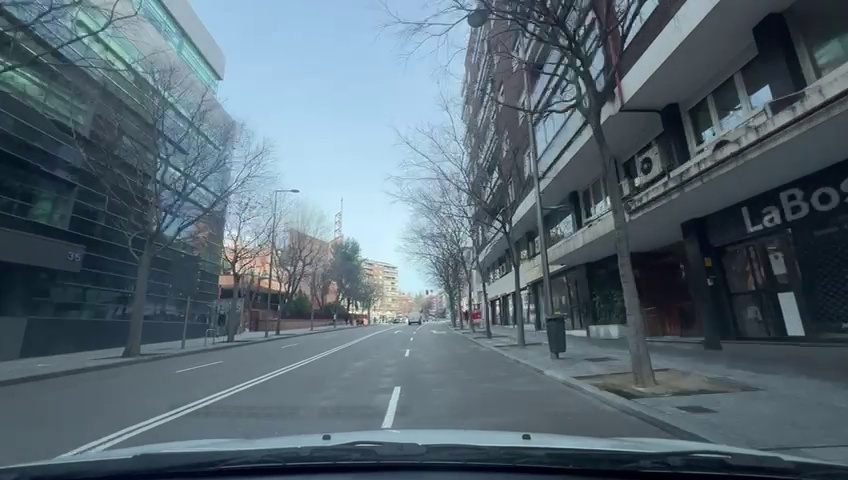
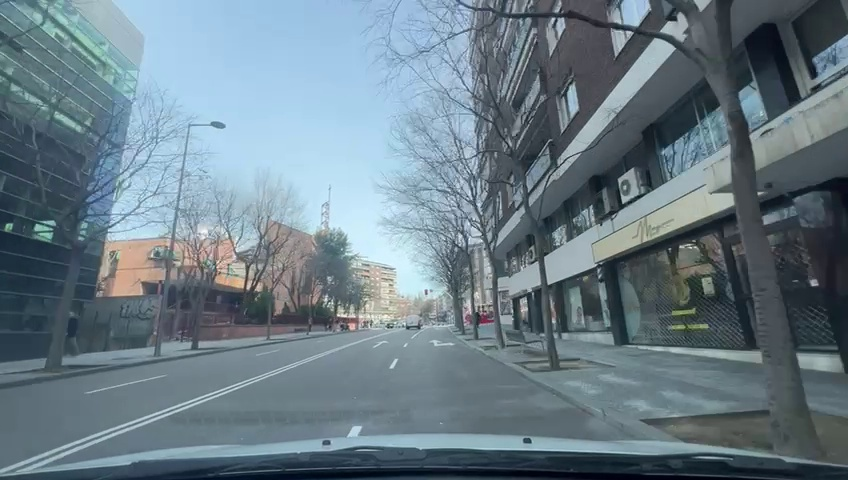
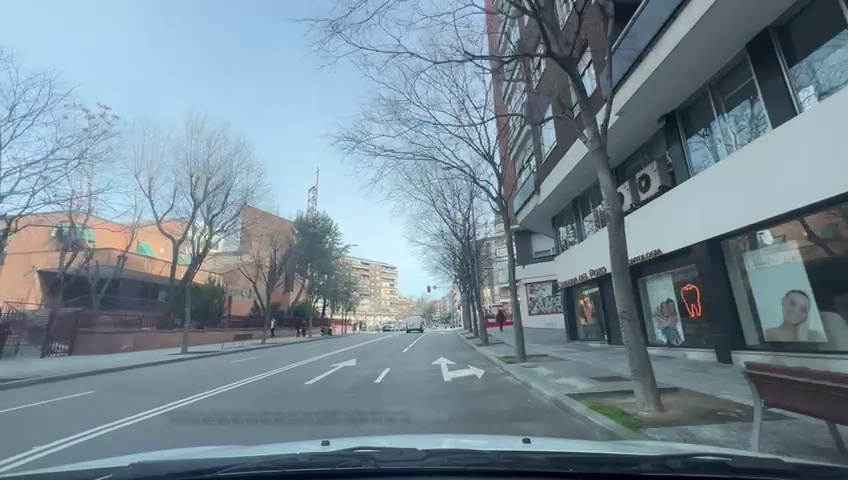
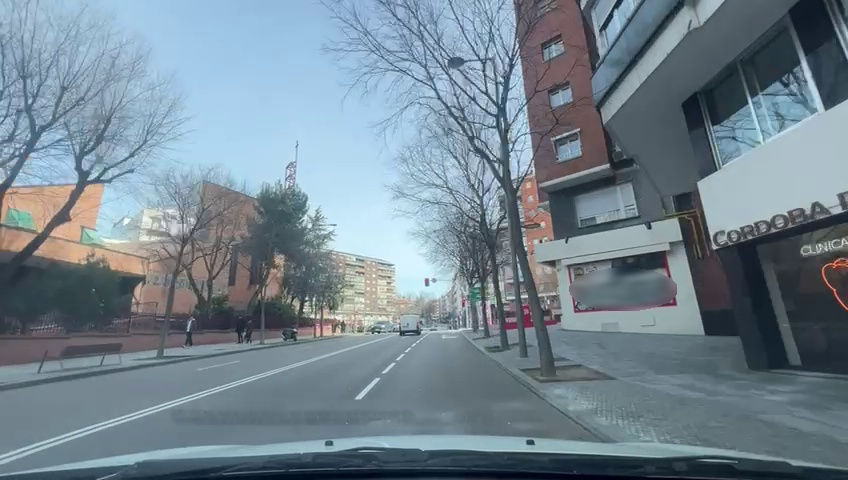
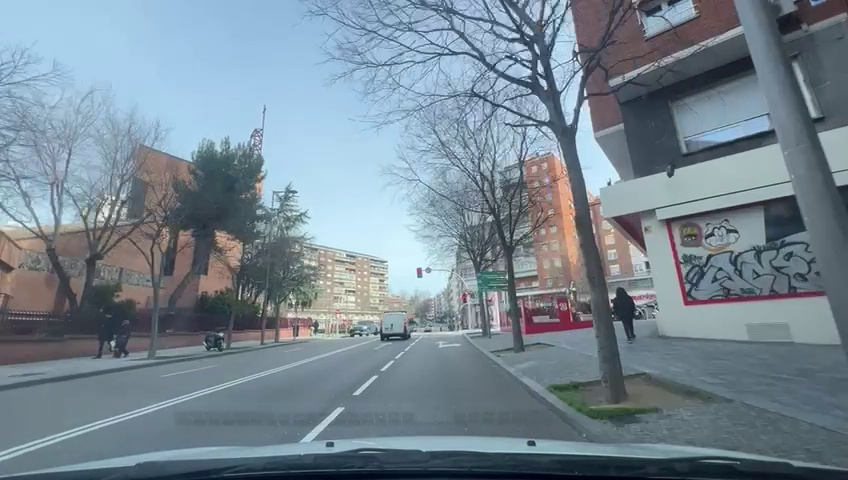
Situation: Traffic light
Question: Do you observe any red traffic light regulating the ego lane?
Answer: Yes
Reasoning: A red traffic signal is visible in the distance as the Ego vehicle approaches. The signaling system consists of one light positioned on the right-hand side and another mounted on an overhead cantilever structure spanning the two lanes of travel.

Situation: Traffic light
Question: What is the color of the traffic light regulating the ego lane?
Answer: Red
Reasoning: A red traffic signal is visible in the distance as the Ego vehicle approaches. The signaling system consists of one light positioned on the right-hand side and another mounted on an overhead cantilever structure spanning the two lanes of travel.

Situation: Traffic light
Question: Is the ego vehicle positioned in a dedicated right-turn lane before the traffic light?
Answer: No
Reasoning: The Ego vehicle is traveling along a two-way street consisting of two ascending and two descending lanes. It is positioned in the right-hand lane adjacent to the sidewalk. At the intersection, this lane permits both proceeding straight and turning right; it is not a dedicated turn lane and does not possess a specialized traffic signal.

Situation: Traffic light
Question: Is the ego vehicle positioned in a dedicated left-turn lane before the traffic light?
Answer: No
Reasoning: The Ego vehicle is traveling along a two-way street consisting of two ascending and two descending lanes. It is positioned in the right-hand lane adjacent to the sidewalk. At the intersection, this lane permits both proceeding straight and turning right; it is not a dedicated turn lane and does not possess a specialized traffic signal.

Situation: Traffic light
Question: Are multiple traffic lights regulating the ego direction of travel displaying different colors simultaneously?
Answer: No
Reasoning: Only two traffic signals are present, both conveying the same instruction: one is positioned above the lanes and the other to the right of them. Neither signal is dedicated exclusively to right-hand turns. Both traffic lights operate in synchronization and are currently displaying a red signal.